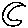
Label: moon